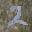
Label: 2